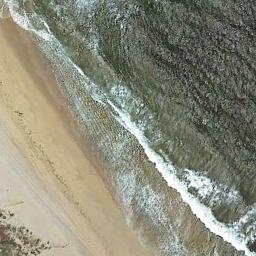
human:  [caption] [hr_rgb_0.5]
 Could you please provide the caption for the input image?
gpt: The beach with khaki sand and the color of the seawater is dark green .

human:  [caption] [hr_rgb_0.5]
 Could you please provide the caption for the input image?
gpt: The beach is made up of deep green seawater and a yellow coast .

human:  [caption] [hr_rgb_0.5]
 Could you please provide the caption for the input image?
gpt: The green oceans and waves washed ashore .

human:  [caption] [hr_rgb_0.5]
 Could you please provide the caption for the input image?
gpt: There is spray on the beach .

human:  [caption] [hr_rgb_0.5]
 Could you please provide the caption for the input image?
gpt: A road is beside the beach .